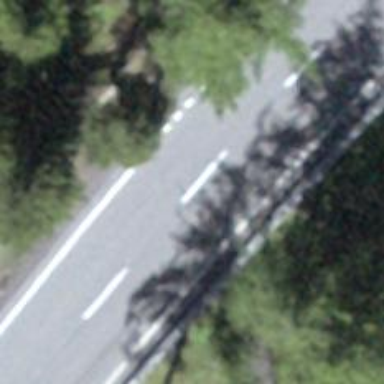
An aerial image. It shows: Primary road with asphalt surface.